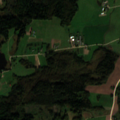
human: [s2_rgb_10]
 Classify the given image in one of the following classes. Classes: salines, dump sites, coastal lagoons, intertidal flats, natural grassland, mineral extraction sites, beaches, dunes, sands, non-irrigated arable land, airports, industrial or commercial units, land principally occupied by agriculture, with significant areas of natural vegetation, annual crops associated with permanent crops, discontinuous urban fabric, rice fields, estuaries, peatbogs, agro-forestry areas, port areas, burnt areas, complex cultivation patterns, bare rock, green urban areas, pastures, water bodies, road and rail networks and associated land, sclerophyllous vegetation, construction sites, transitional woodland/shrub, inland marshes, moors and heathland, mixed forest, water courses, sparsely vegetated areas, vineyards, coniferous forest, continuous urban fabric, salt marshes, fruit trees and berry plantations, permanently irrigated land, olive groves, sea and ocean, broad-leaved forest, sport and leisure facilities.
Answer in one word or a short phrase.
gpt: pastures, complex cultivation patterns, land principally occupied by agriculture, with significant areas of natural vegetation, coniferous forest, mixed forest